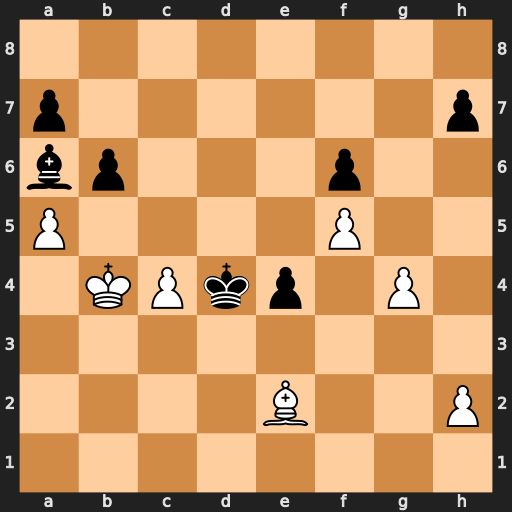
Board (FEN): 8/p6p/bp3p2/P4P2/1KPkp1P1/8/4B2P/8
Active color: w
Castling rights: -
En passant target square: -
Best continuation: g5 Ke5 g6 hxg6 fxg6